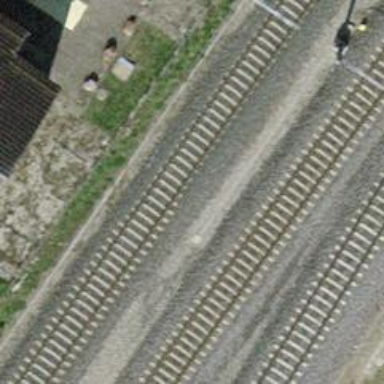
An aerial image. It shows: Single railway track with electrified contact line.